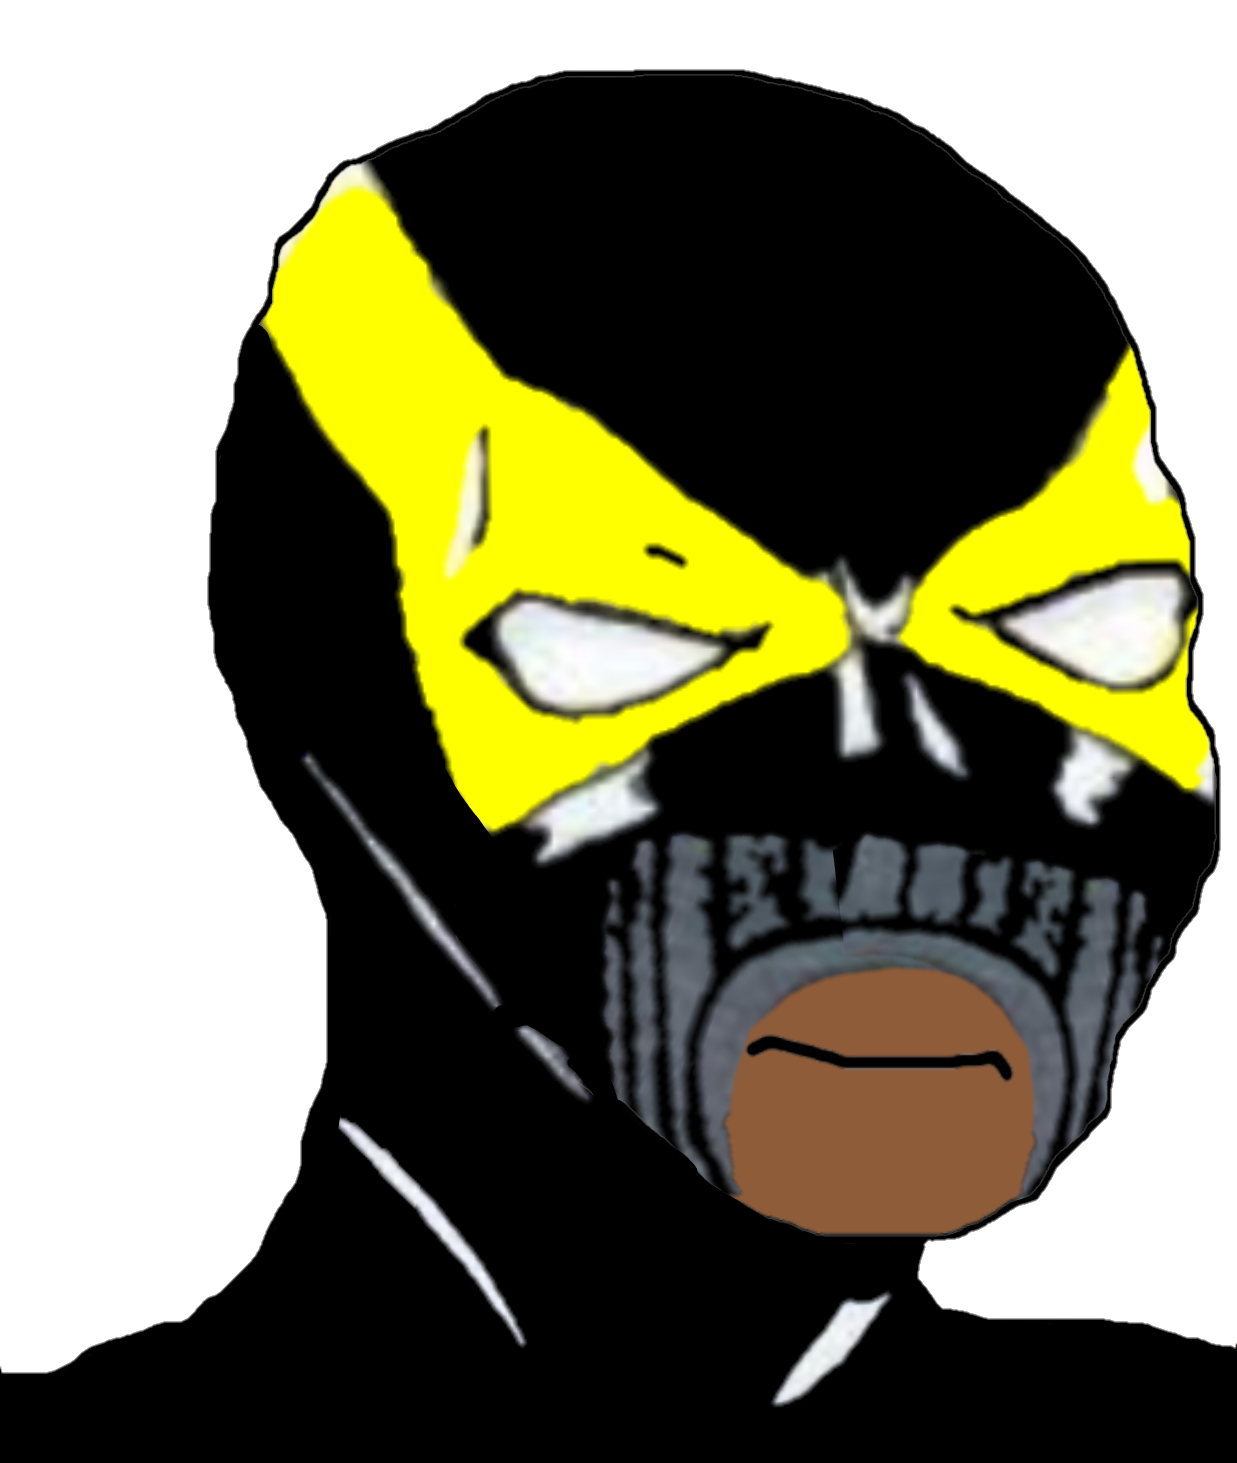
Label: 5_Blackjak